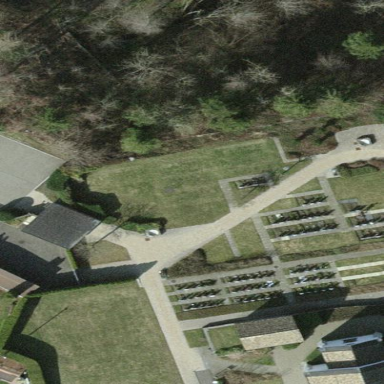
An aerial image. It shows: Cemetery.